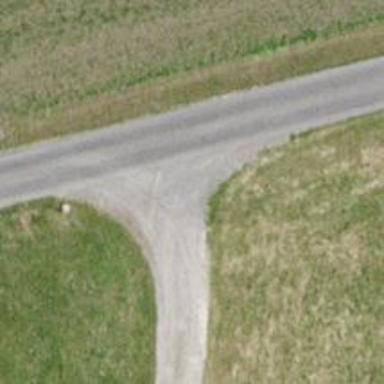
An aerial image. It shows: Track road with ground surface.